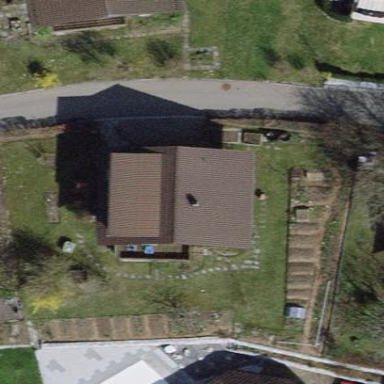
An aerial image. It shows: Detached building.